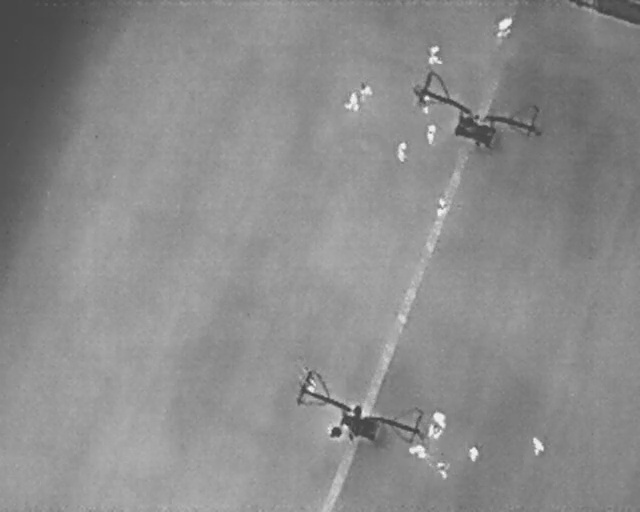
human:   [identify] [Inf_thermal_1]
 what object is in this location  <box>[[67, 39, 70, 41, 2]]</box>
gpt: <ref>1 medium person at the center</ref>

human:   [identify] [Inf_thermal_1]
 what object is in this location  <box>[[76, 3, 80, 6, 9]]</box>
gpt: <ref>1 large person at the top right</ref>